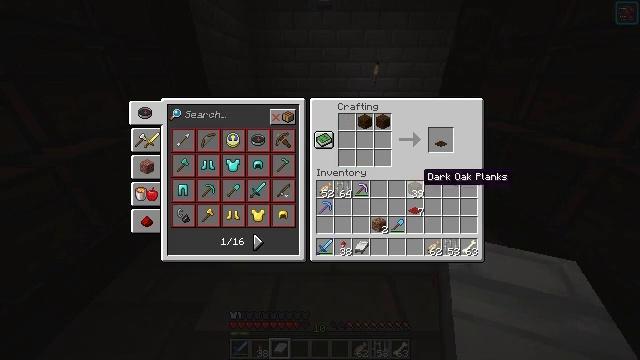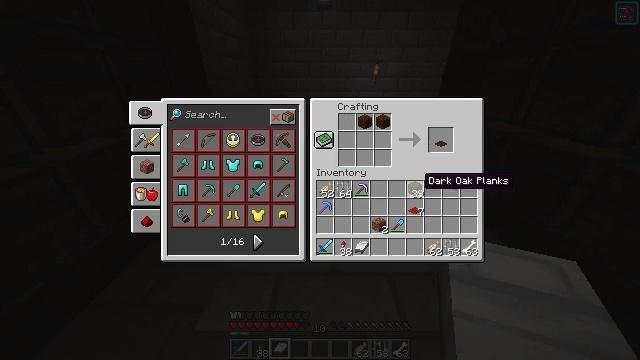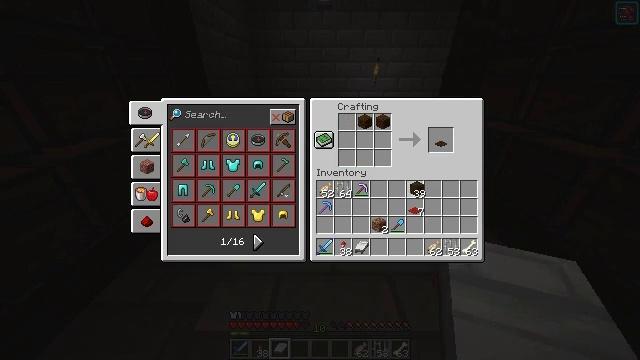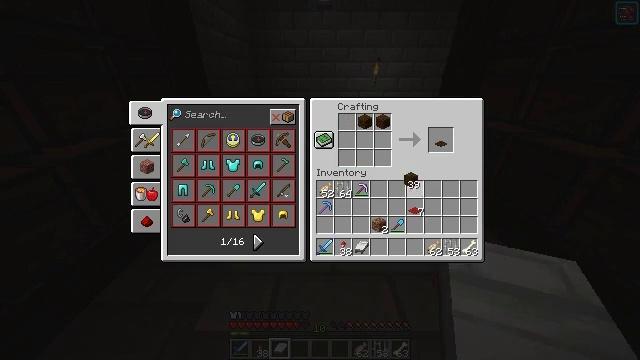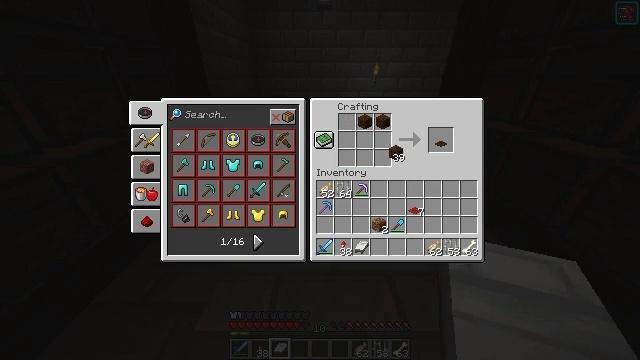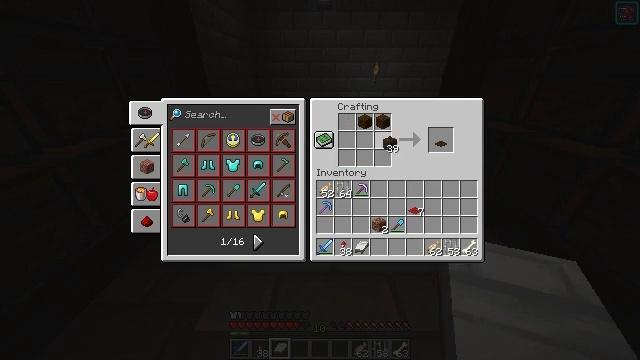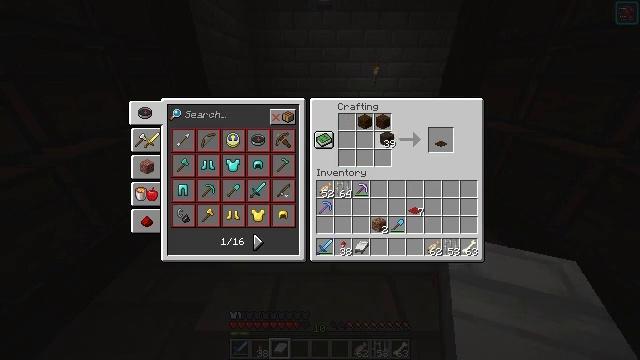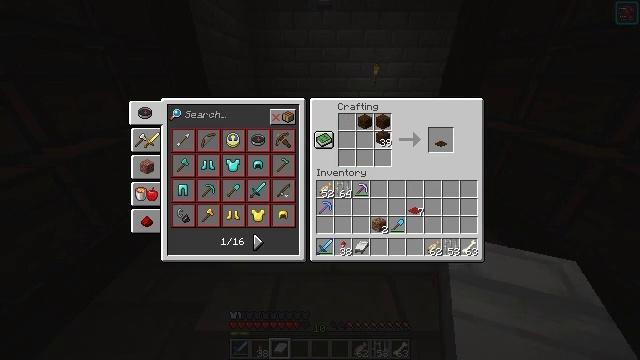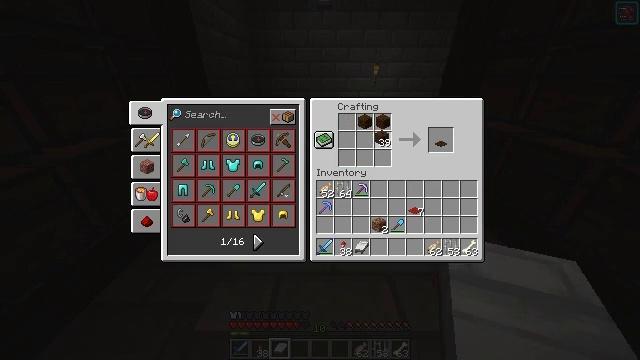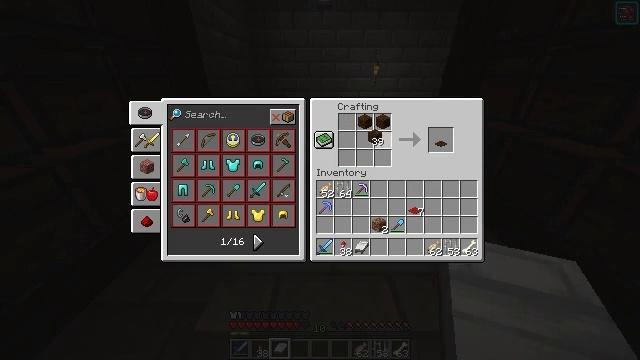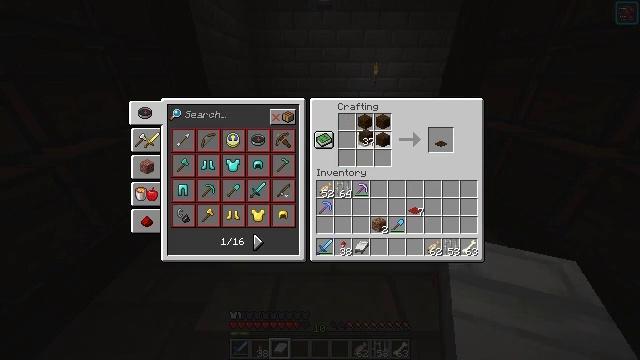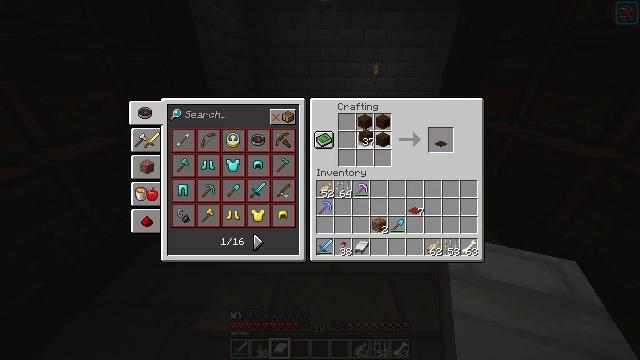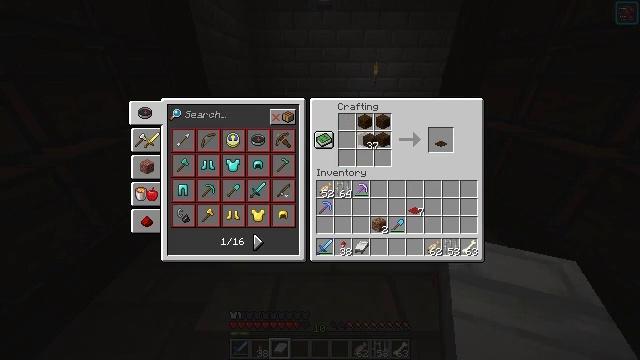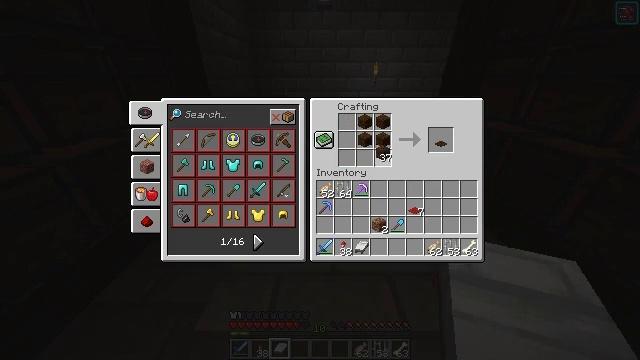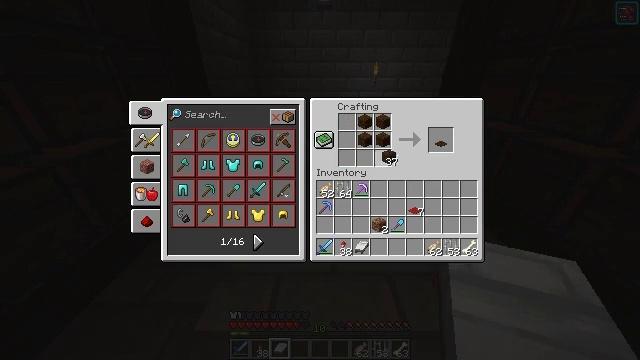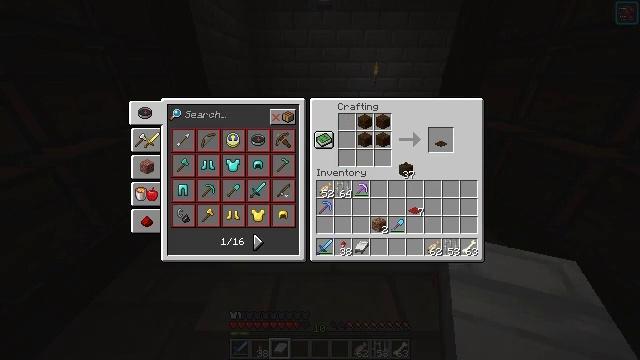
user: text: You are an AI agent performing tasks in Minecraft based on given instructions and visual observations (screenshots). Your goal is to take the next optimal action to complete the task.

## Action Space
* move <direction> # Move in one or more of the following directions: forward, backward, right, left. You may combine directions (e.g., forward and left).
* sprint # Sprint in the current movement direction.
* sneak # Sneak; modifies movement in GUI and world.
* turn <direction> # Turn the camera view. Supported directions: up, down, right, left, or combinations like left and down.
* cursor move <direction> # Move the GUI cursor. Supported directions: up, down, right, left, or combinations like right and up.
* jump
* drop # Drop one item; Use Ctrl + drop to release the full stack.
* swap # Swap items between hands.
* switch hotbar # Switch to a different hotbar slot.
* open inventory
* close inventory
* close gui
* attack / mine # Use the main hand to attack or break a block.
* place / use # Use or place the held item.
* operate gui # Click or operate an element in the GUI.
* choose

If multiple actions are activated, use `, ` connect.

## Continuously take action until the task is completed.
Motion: motion action
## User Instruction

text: Put dark oak planks in the grid to craft a dark oak trapdoor.
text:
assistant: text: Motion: no_op
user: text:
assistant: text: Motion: operate gui
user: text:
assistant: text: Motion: cursor move up, operate gui
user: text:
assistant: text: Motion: cursor move left and up
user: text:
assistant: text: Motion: cursor move up
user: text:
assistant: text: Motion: no_op
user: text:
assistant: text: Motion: no_op
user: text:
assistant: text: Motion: choose
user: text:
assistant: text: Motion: cursor move left, choose
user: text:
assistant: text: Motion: cursor move left, choose
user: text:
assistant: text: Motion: choose
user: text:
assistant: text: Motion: no_op
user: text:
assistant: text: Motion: cursor move right and down
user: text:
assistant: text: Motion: no_op
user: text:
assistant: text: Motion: cursor move right and down
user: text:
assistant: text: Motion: no_op
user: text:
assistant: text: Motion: no_op
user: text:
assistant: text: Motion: cursor move down
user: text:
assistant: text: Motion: no_op
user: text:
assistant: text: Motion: no_op
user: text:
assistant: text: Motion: no_op
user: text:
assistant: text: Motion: operate gui
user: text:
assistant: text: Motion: no_op
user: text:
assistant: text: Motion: no_op
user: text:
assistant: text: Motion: no_op
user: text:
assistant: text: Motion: cursor move left
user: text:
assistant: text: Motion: cursor move left
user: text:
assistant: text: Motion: cursor move left and up
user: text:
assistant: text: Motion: no_op
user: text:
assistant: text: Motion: cursor move left and down